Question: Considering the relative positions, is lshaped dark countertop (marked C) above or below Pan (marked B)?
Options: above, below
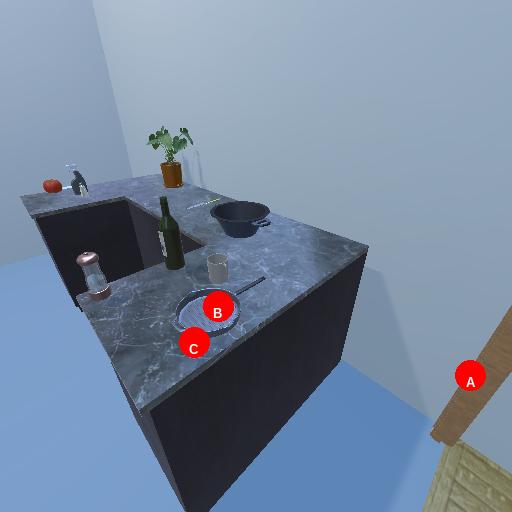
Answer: above